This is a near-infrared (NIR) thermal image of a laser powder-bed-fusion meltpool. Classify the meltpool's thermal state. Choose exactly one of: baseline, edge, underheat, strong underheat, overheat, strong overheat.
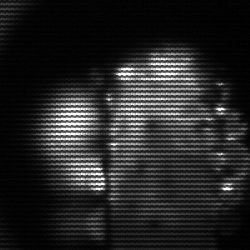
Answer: strong underheat